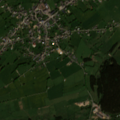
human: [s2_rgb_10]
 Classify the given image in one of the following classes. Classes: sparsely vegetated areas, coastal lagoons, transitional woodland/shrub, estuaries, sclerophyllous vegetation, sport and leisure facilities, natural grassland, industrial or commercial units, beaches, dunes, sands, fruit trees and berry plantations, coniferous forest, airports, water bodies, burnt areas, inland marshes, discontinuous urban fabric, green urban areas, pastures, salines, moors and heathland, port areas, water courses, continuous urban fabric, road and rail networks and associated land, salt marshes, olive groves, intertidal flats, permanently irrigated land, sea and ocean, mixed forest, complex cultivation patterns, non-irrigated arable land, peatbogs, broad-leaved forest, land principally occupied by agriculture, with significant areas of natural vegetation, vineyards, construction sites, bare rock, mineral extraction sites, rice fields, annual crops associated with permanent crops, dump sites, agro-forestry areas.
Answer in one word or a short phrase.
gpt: discontinuous urban fabric, pastures, land principally occupied by agriculture, with significant areas of natural vegetation, coniferous forest